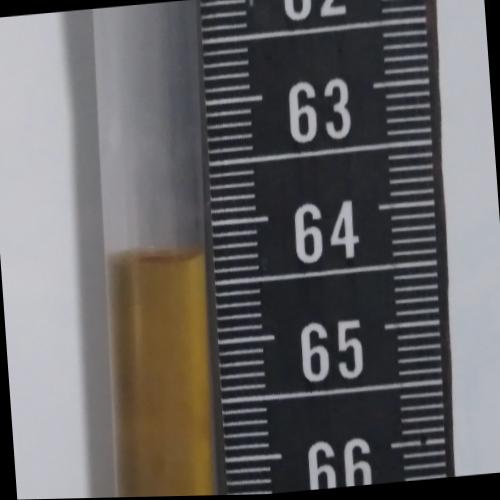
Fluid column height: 64.3 cm